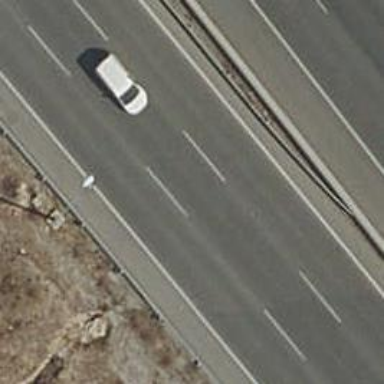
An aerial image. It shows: Motorway link.